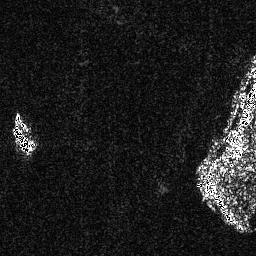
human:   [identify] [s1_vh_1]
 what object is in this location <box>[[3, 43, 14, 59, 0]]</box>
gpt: <ref>1 medium ship at the left</ref>